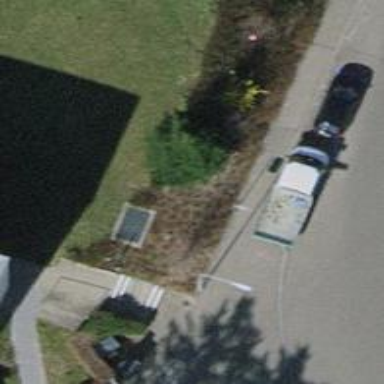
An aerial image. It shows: Asphalt sidewalk along the footway.